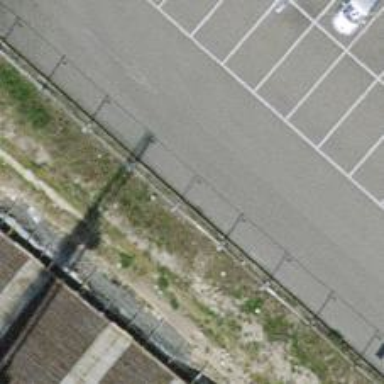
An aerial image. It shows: Asphalt parking aisle road.